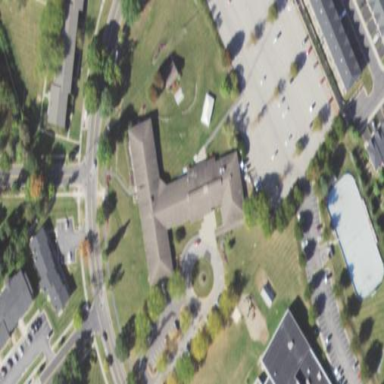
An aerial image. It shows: College building.